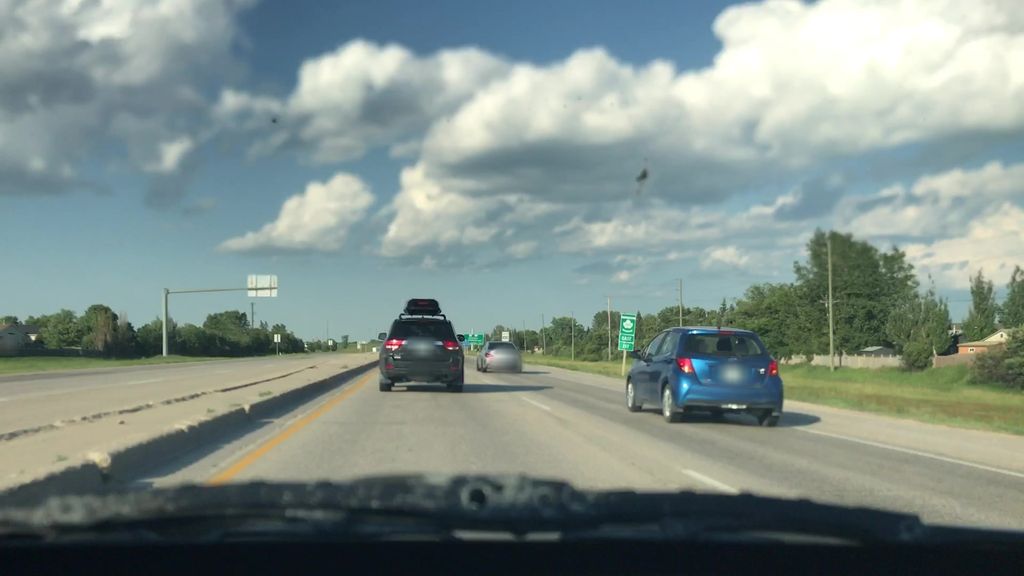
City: winnipeg